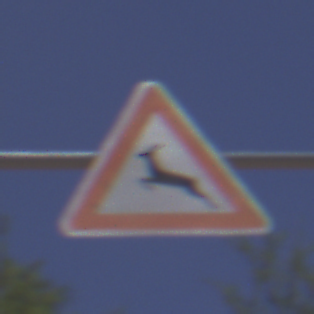
Verkehrszeichen: WildwechselRechts
Umgebung: Outdoor, RoadRail
Tageszeit: Midday
Wetter: Clear
Licht: Natural
Jahreszeit: NotSpecified
Kontrast: HighContrast